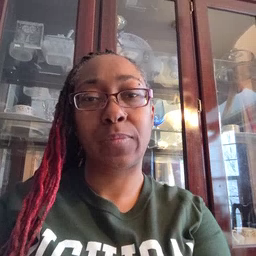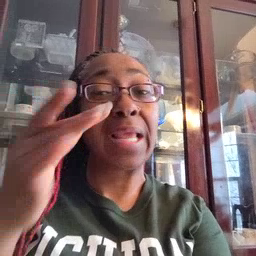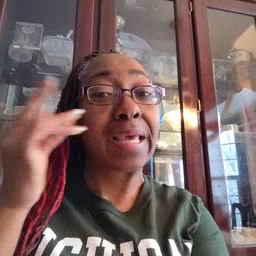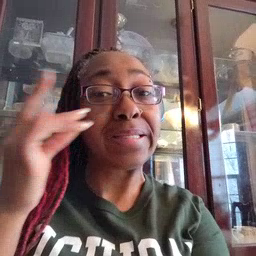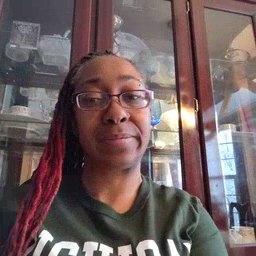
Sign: kitty